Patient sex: M
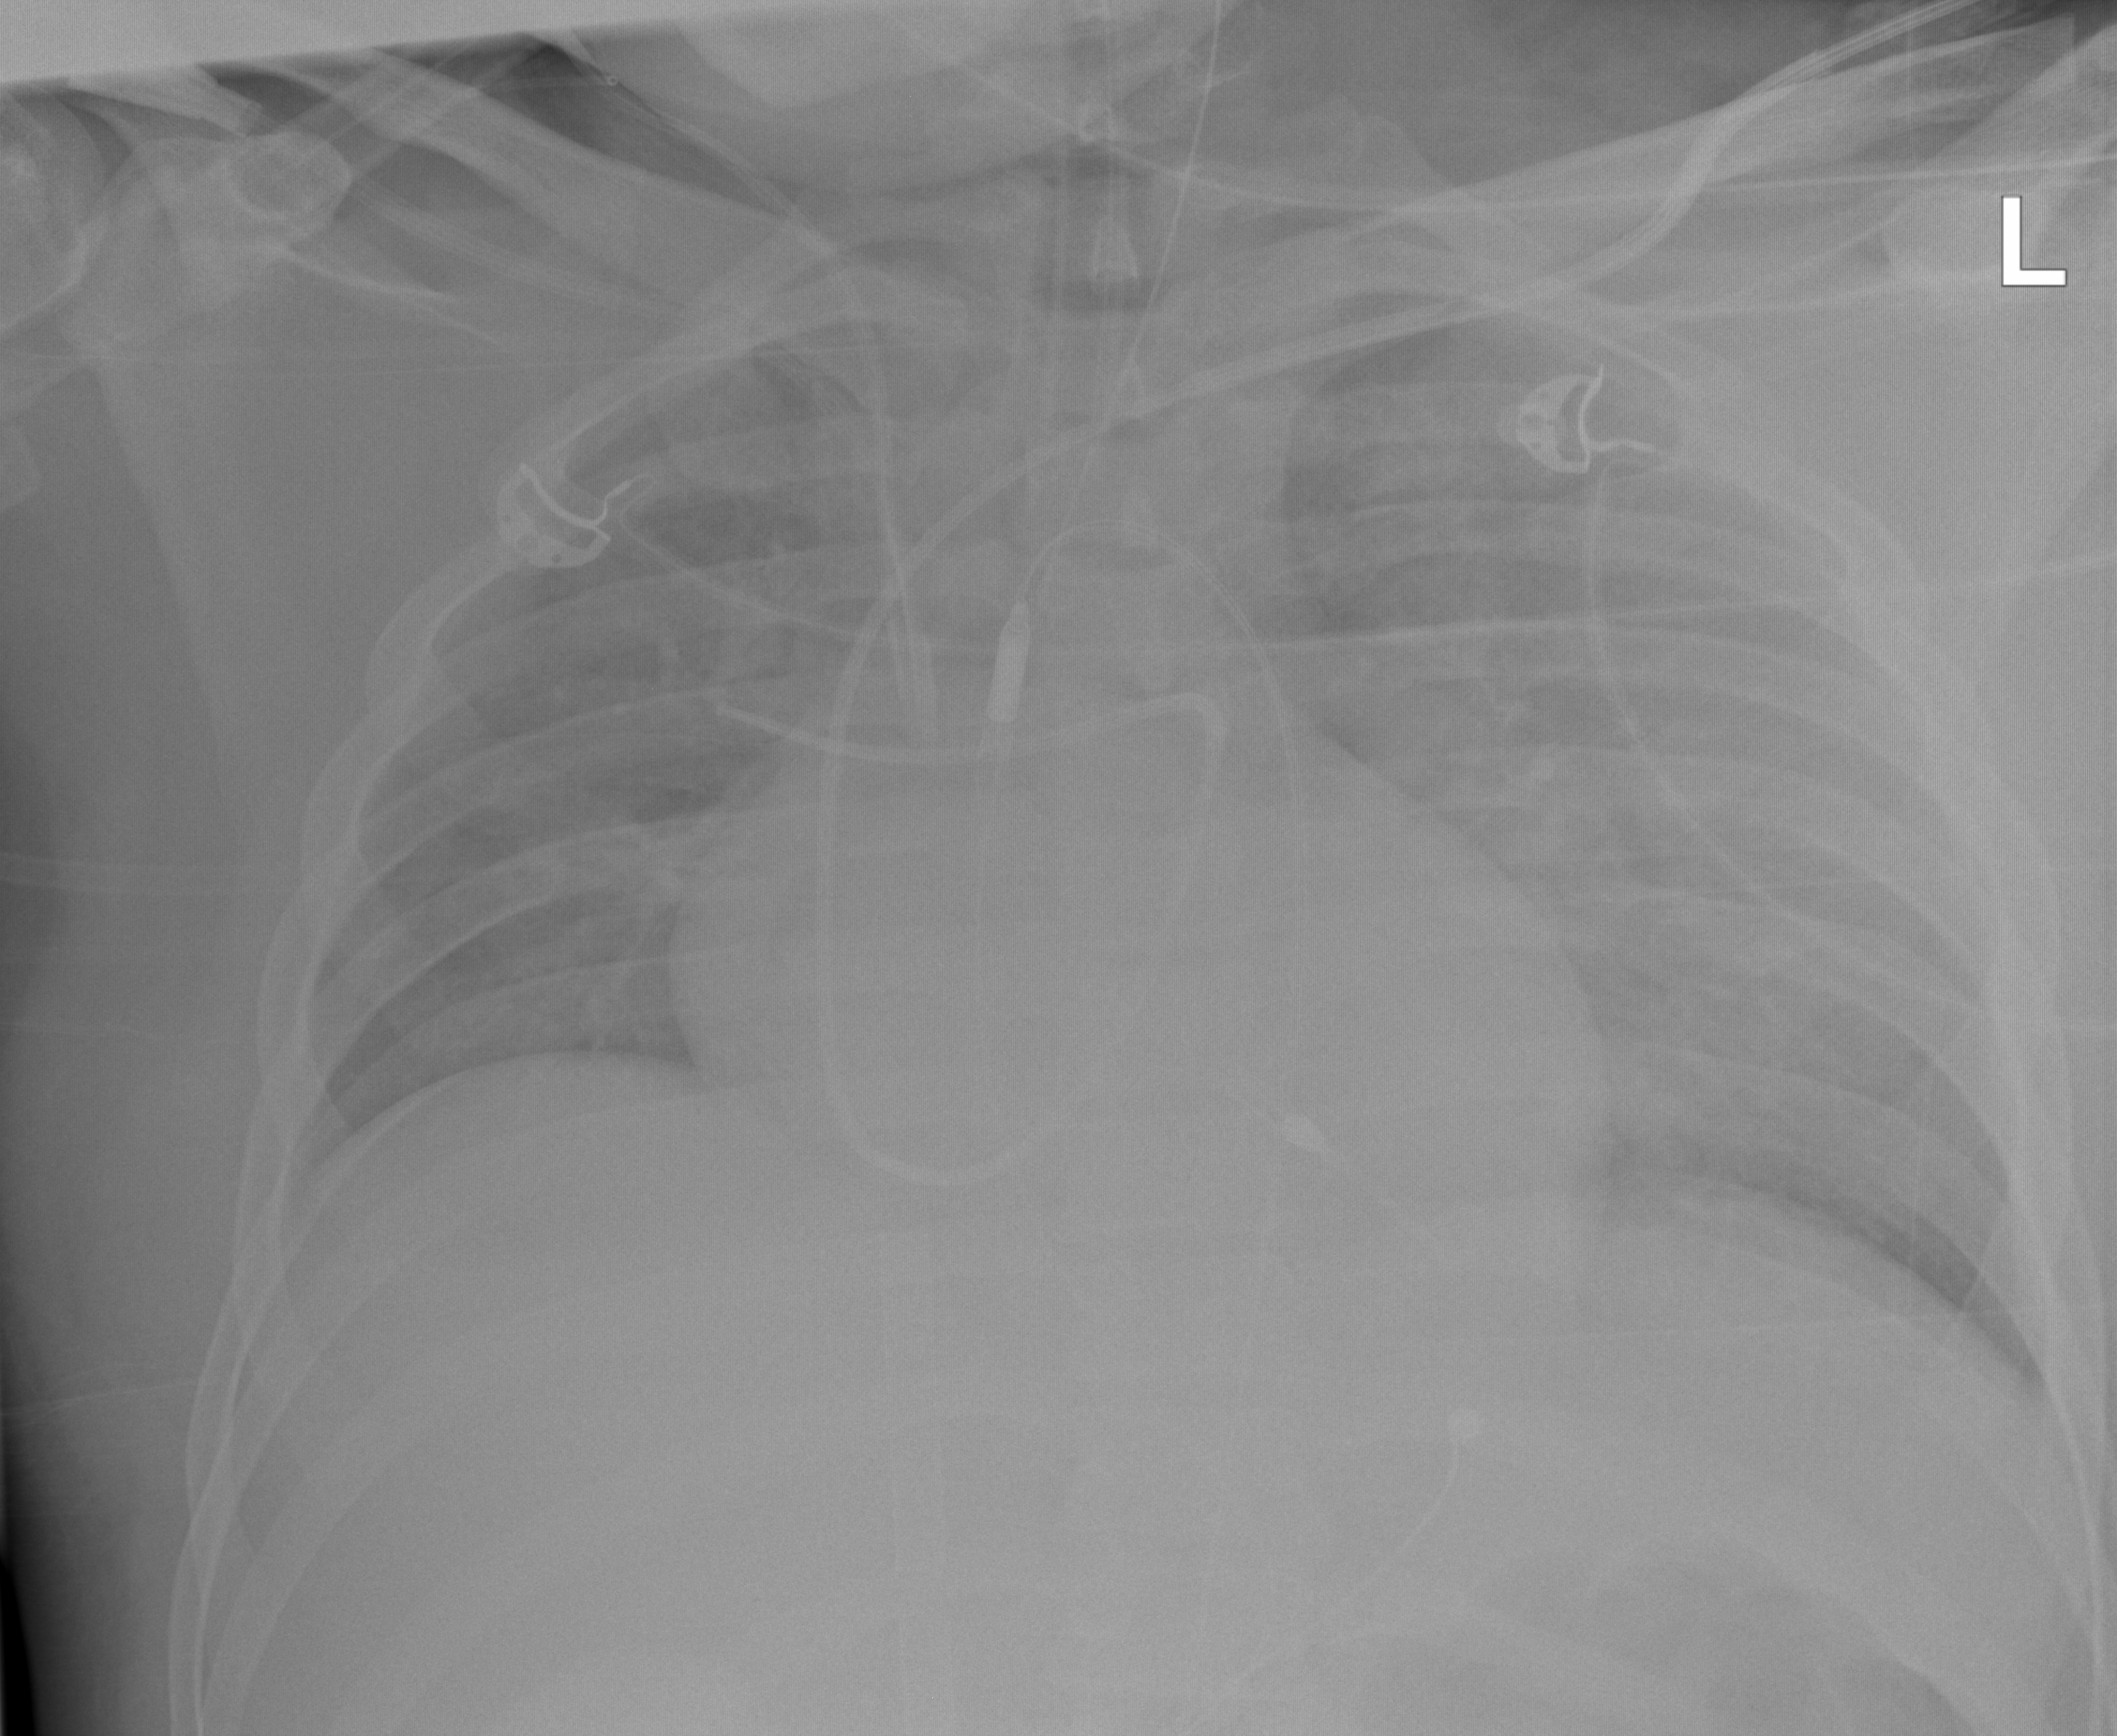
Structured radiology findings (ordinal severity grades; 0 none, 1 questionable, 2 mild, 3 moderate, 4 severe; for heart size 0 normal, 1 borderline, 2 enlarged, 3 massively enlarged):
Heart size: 1
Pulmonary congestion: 0
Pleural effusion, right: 0
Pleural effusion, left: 0
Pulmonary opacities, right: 1
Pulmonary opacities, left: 0
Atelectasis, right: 2
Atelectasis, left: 2